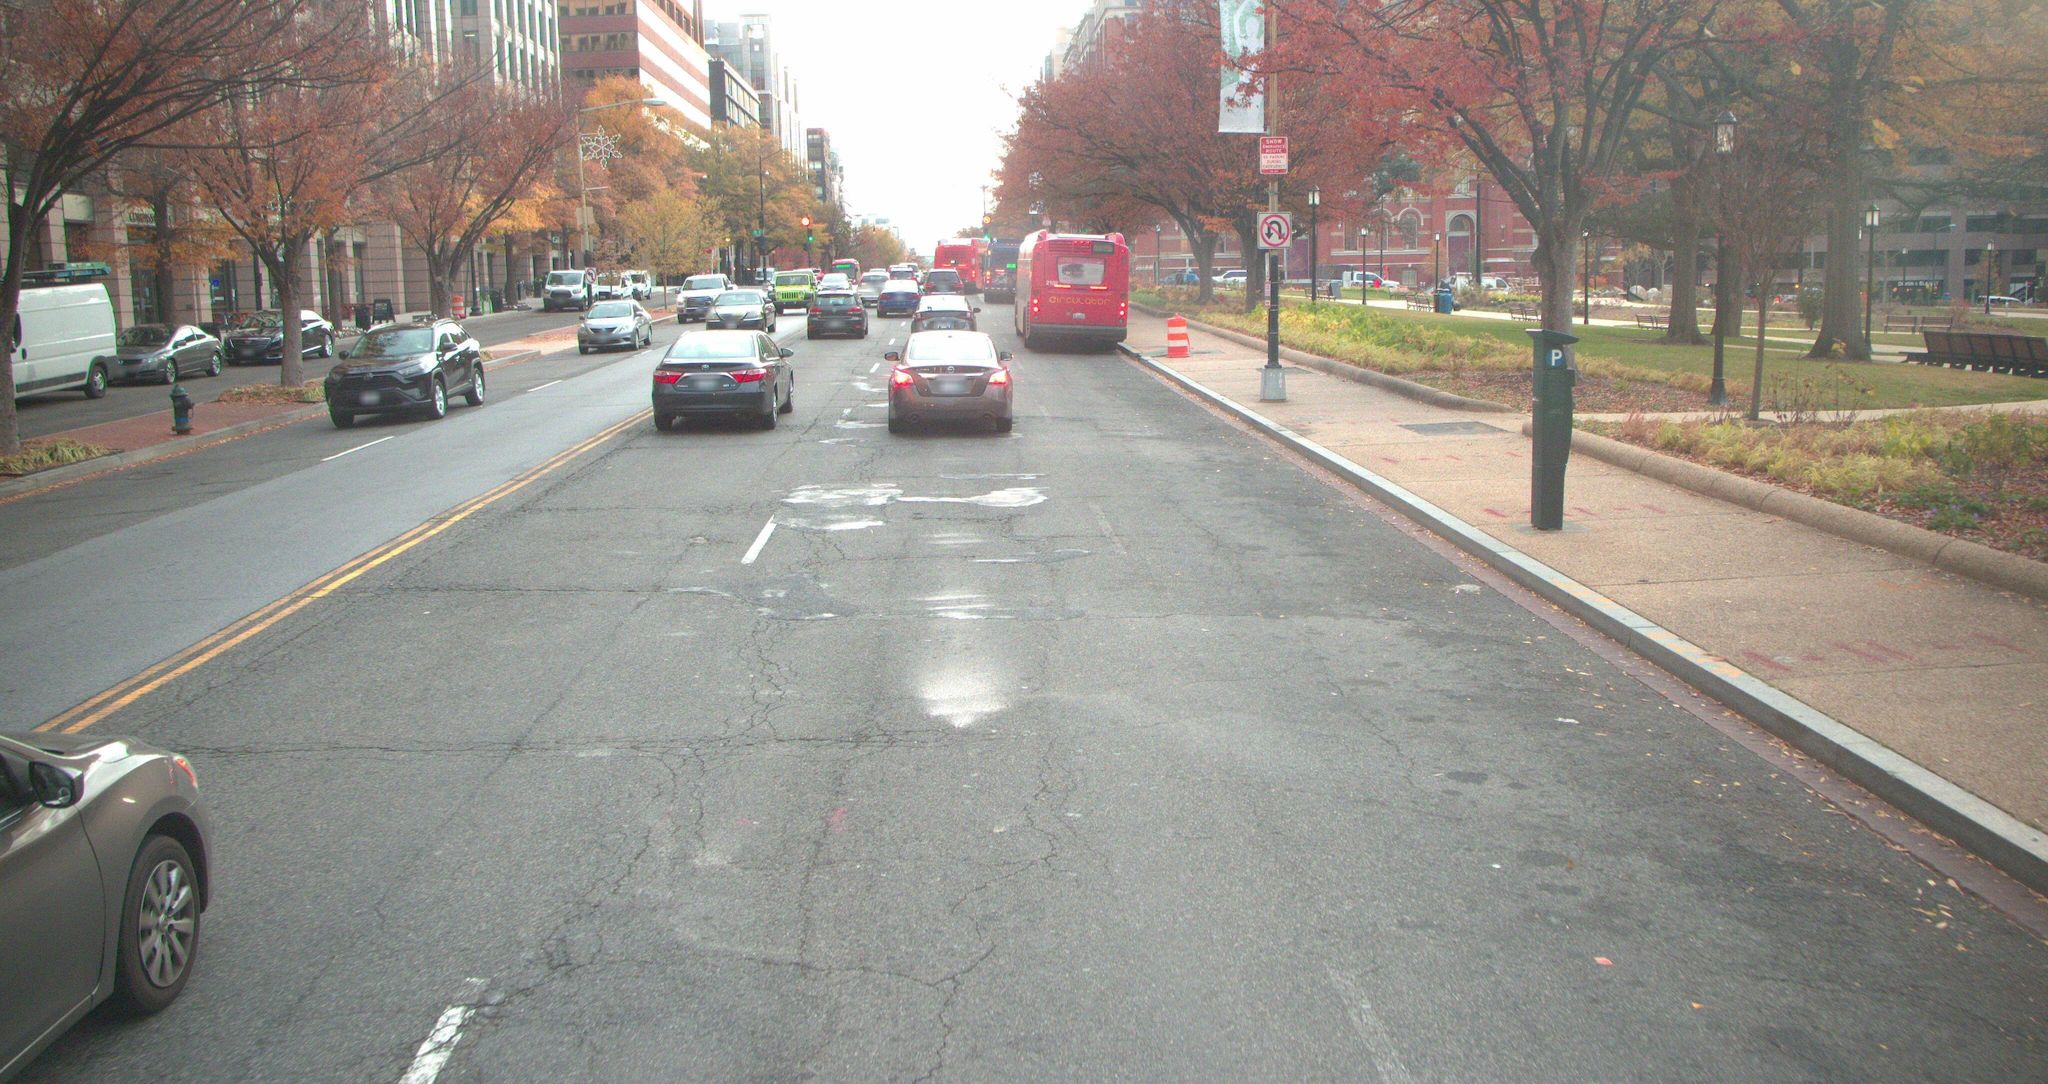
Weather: clear
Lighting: day
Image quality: good
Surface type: driving surface
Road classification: trunk
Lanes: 5
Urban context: urban centre
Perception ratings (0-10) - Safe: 6.73, Lively: 4.33, Beautiful: 7.09, Boring: 1.92, Depressing: 2.25, Wealthy: 4.32